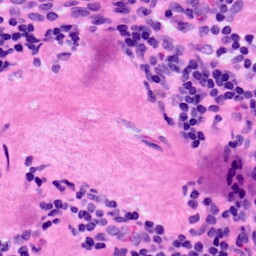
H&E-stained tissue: LymphNode